Question: I am creating a CRUD app in JSF.
I have used MovieName and 'RespectiveID'.The Moviename is in 'CommandLink' tag.Now I want that if someone clicks on the movie it will show the detail for respective movie.If it would be PHP I can easily append the 'ID' in 'parameter' 'movieDetail.php?id=12' and use it for querying DB.But as far as I know in JSF we use 'actionLIstener' and call a bean function for it.
I dont know what i would write in the bean function apart from query to show the result..Anyone who can help me with this
Thanks
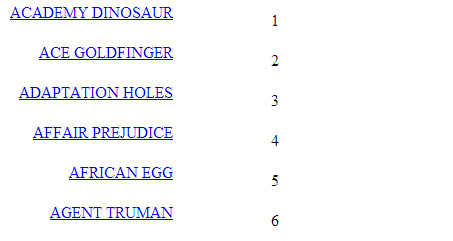
Answer: You should definately use a separate JSF page as Sandeep suggests, but I think you might benefit from the use of a datatable to display the list of movies. Check out this <URL> about how to work with them.
You should create a simple class which holds the type of data for each movie that you want displayed in the list (name and id). Then you can create a List of those object types and populate the datatable using that list. Then using the binding attribute, you can bind the datatable to an HtmlDataTable object in your backing bean and get a reference to the row that the user clicks on. In the method handling the user click, you can set the data you need for the specified movie and return the name of the view for displaying the single movie.